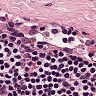
Metastatic tissue present: no